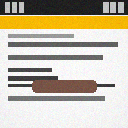
Screen state: on